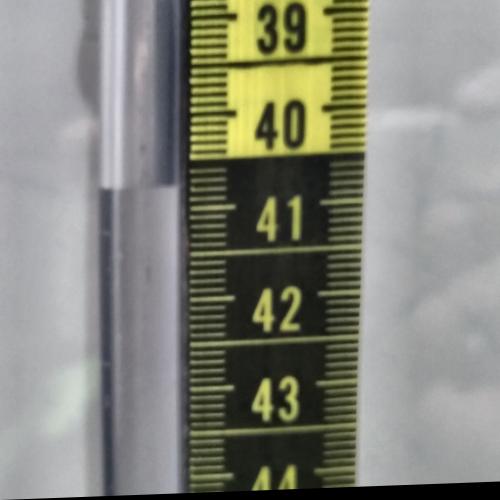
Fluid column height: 40.7 cm